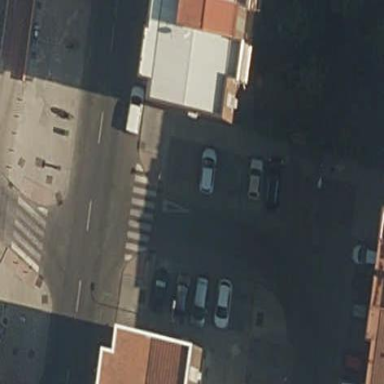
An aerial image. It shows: Street side parking area.